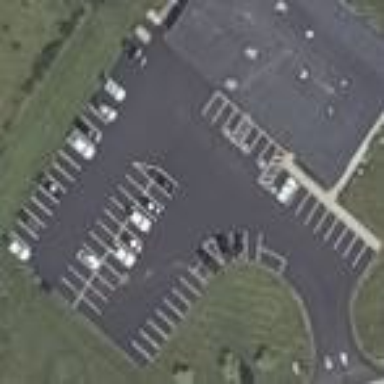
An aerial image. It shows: Parking area with surface.